Field crop: tomato
Growth stage: 1
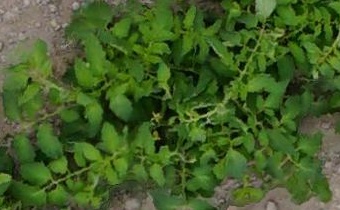
Species: tomato